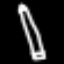
Label: pencil